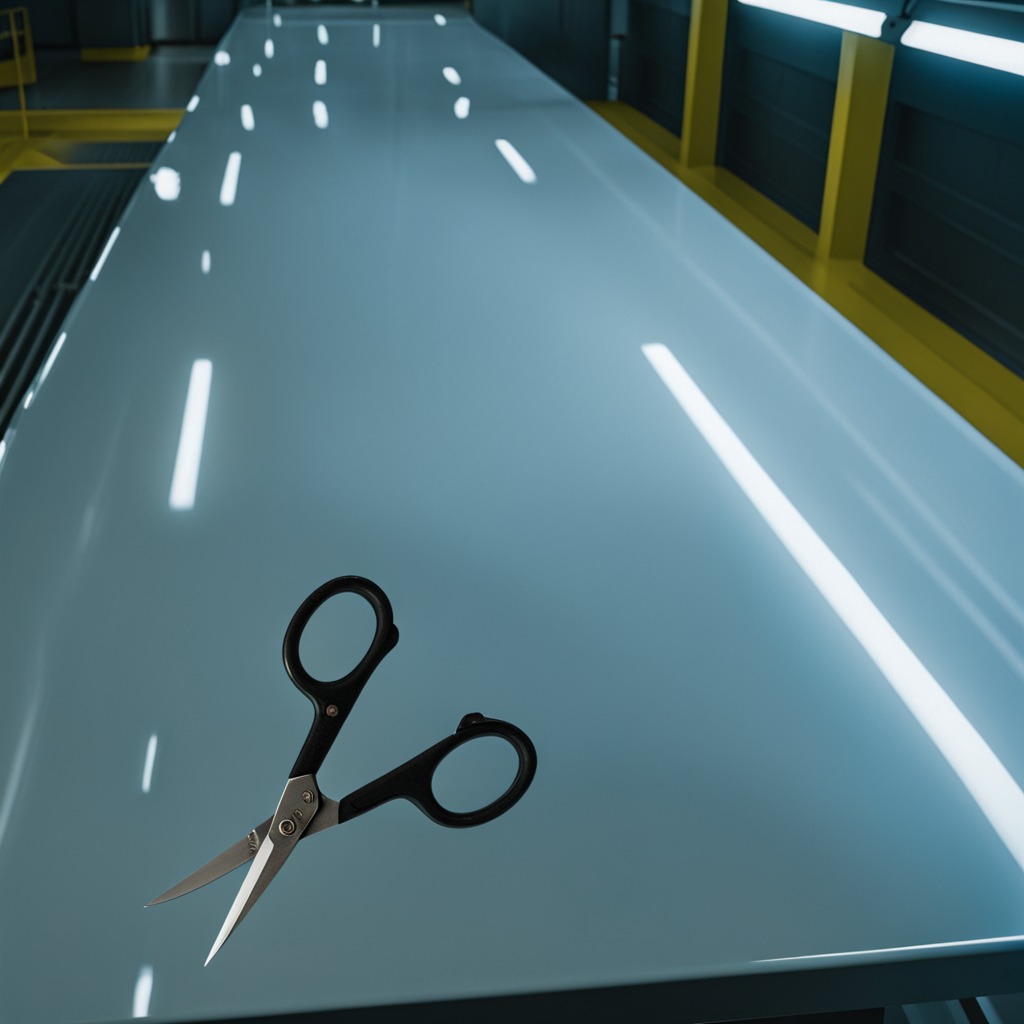
A scissor is lying on the table.